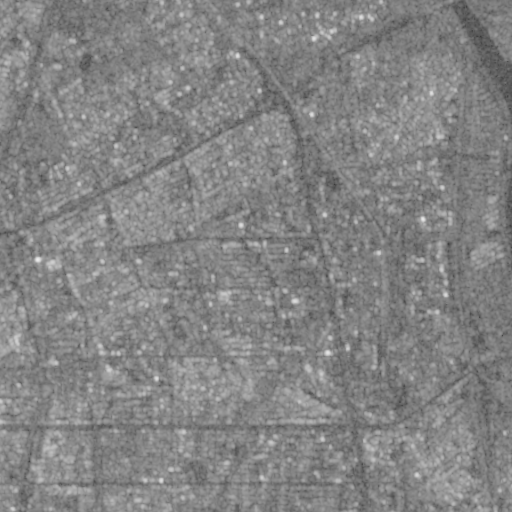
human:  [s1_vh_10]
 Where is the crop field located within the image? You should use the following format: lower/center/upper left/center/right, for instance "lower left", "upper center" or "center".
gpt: The crop field is located in the upper right of the image.
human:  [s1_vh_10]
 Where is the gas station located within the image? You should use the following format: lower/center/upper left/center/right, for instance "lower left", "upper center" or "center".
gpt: The gas station is located in the lower left of the image.
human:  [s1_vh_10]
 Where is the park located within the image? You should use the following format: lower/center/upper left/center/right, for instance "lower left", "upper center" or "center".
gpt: The park is located in the lower left of the image.
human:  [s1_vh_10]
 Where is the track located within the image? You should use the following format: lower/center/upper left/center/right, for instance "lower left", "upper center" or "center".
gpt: The track is located in the lower left of the image.
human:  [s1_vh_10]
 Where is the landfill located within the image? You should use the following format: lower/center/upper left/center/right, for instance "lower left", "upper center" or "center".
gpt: There is no landfill in the image.

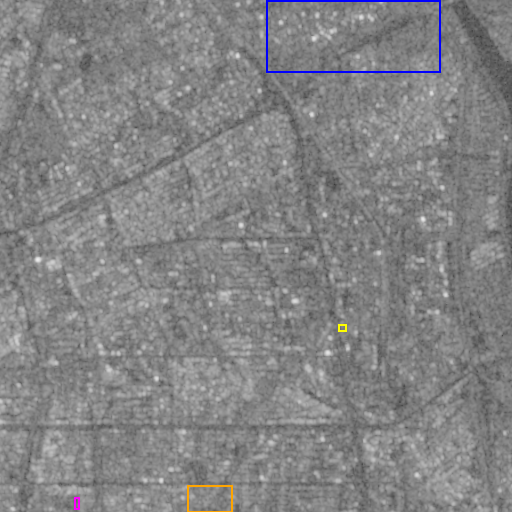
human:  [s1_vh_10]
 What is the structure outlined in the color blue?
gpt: The structure outlined in blue is a crop field.
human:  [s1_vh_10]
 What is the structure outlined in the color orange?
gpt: The structure outlined in orange is a park.
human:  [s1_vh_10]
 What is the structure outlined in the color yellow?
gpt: The structure outlined in yellow is a parking lot.
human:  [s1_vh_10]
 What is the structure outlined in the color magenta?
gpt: The structure outlined in magenta is a track.
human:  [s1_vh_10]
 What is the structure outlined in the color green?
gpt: There is no green outline.